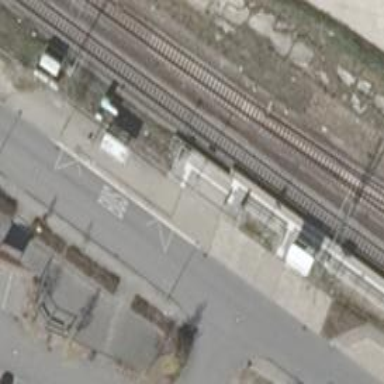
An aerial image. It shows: Railway signal.